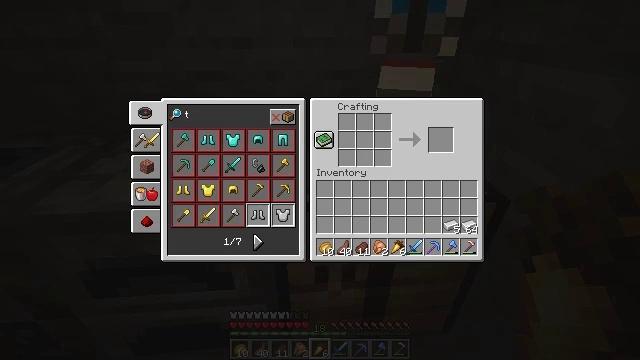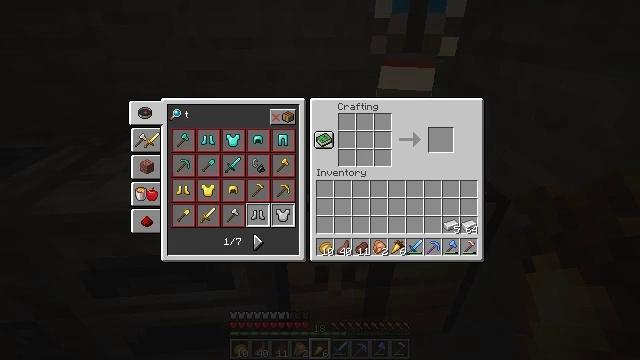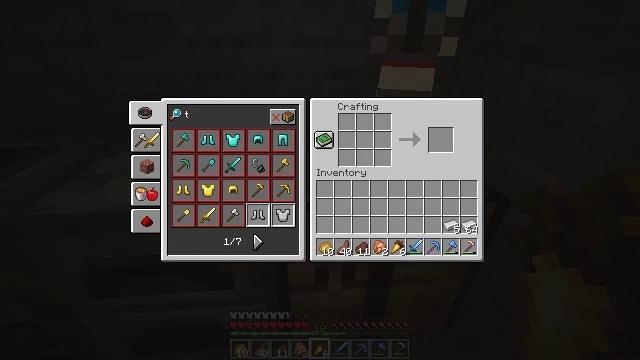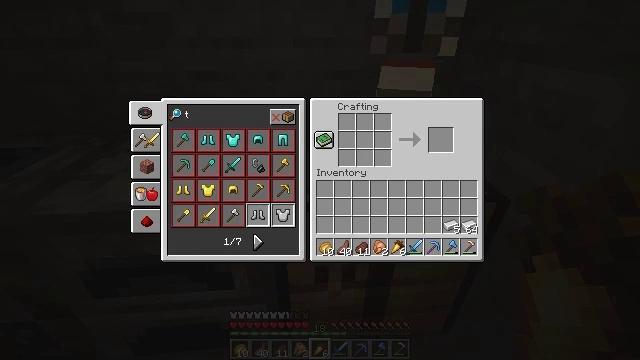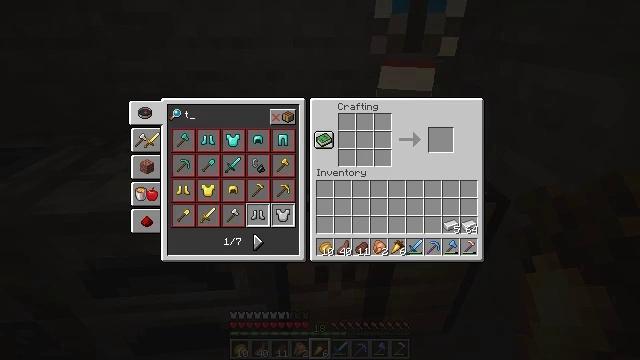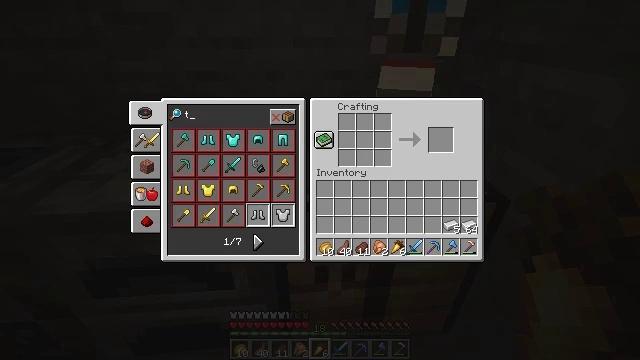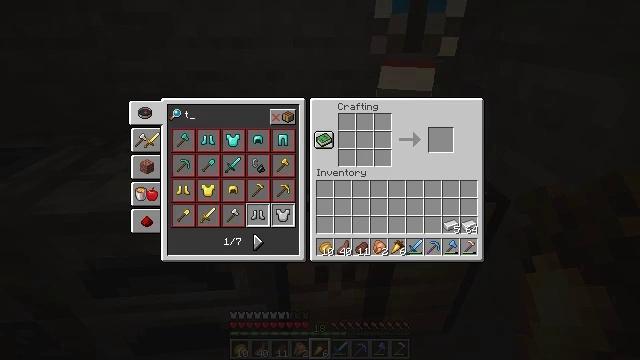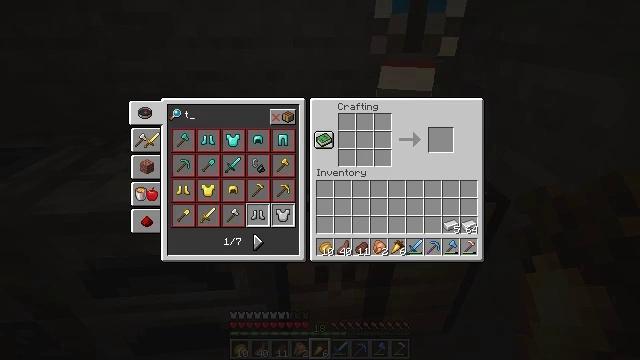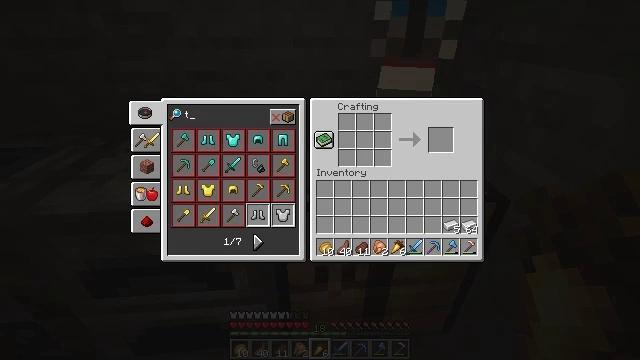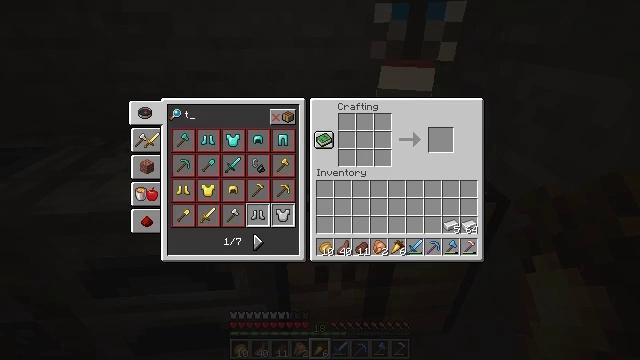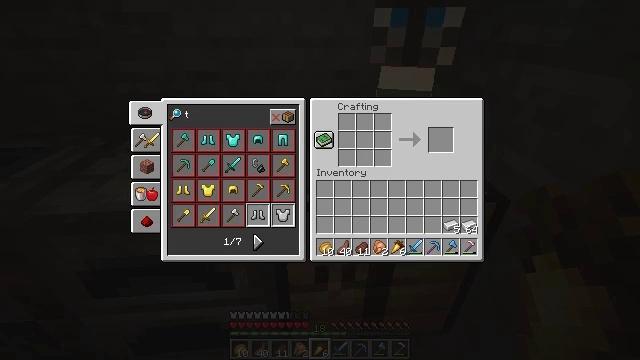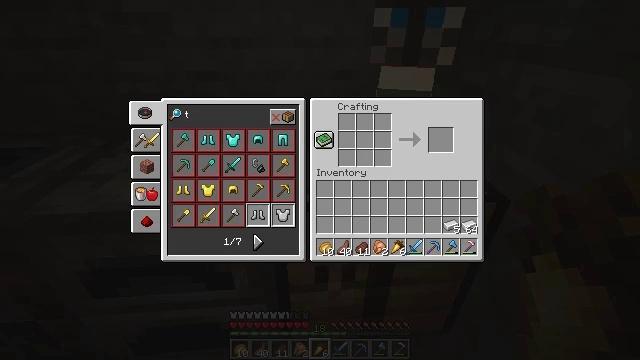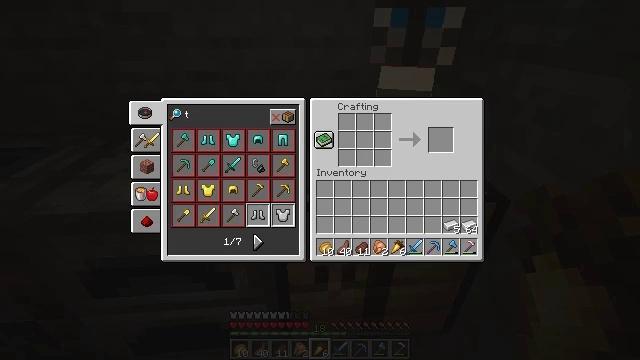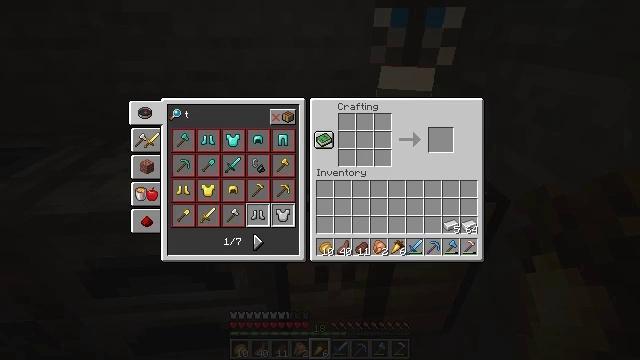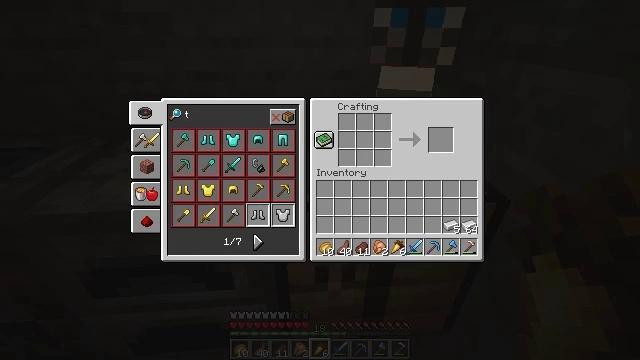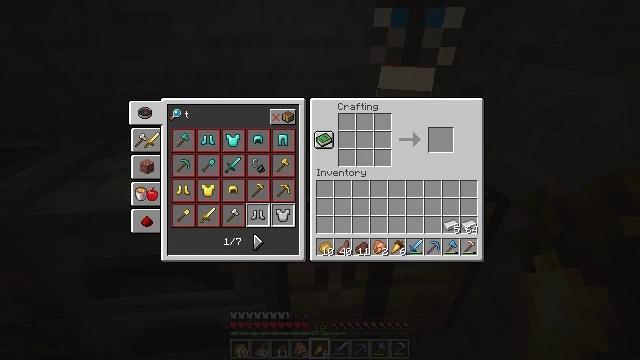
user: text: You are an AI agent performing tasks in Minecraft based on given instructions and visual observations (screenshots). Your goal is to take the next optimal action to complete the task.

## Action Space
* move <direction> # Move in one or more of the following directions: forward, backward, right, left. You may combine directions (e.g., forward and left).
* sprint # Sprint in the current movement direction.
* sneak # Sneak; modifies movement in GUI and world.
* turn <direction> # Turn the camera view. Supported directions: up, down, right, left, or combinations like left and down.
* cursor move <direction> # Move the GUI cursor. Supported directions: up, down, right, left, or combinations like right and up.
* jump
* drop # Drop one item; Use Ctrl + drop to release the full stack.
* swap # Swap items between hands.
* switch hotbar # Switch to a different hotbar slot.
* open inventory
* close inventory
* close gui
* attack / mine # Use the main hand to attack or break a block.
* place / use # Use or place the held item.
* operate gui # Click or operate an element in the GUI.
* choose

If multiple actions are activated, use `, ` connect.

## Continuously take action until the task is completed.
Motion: motion action
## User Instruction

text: Use iron ingot, stick, and wooden plank to craft a tripwire hook.
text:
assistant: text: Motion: no_op
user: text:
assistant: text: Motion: no_op
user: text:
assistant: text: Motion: no_op
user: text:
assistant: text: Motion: no_op
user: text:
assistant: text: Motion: no_op
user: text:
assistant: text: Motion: no_op
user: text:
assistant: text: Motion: no_op
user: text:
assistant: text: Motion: no_op
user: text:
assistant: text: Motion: no_op
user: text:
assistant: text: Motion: no_op
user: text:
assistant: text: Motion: no_op
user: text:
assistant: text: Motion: no_op
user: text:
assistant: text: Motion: no_op
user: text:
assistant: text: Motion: no_op
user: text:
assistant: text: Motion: no_op
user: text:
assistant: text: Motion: no_op
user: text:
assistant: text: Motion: no_op
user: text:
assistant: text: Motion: no_op
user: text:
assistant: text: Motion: no_op
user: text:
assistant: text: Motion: no_op
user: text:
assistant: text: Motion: no_op
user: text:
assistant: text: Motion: no_op
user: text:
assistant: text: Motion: no_op
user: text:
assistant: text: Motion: no_op
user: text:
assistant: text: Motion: no_op
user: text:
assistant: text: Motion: no_op
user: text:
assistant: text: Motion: no_op
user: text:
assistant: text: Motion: turn right and down
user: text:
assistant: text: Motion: turn right
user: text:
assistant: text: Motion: no_op